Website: bh-photo
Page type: review-order
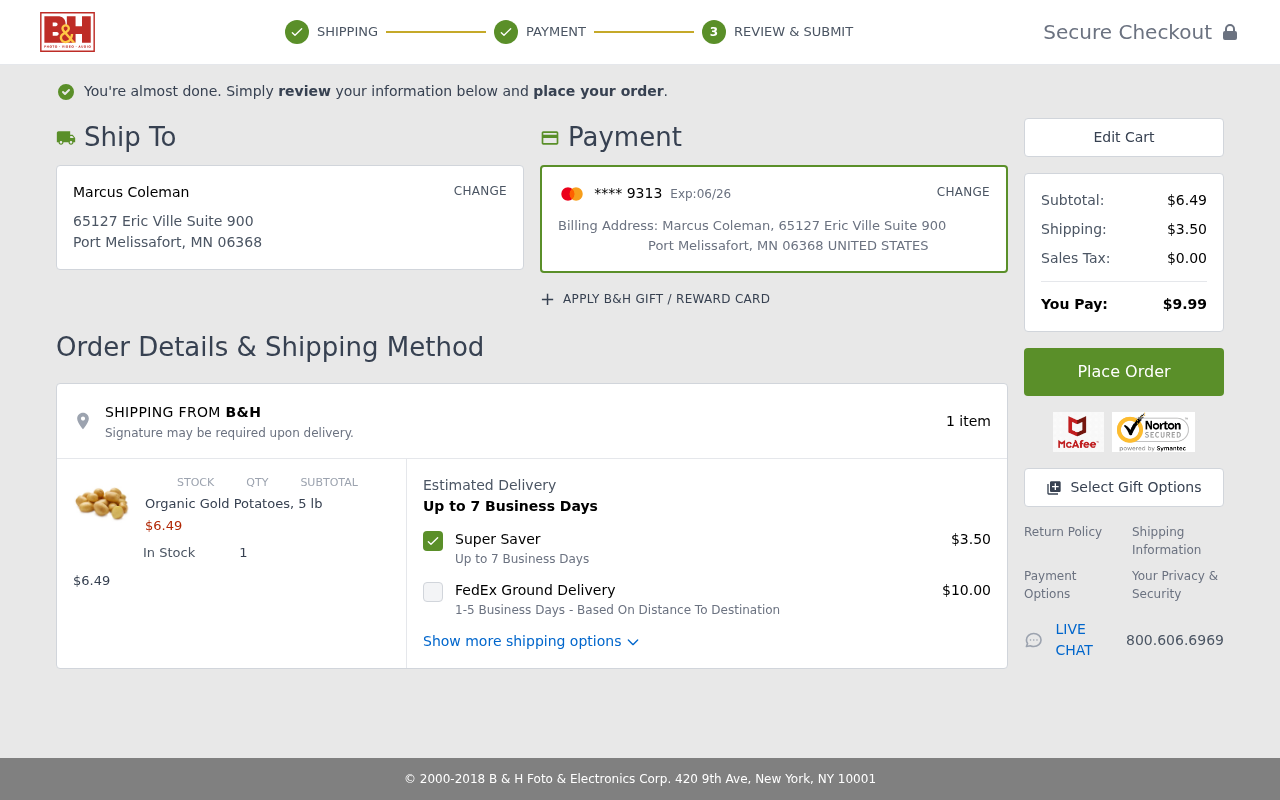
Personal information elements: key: PII_CARD_EXPIRY
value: Exp:06/26
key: PII_CARD_LAST4
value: **** 9313
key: PII_CITY_STATE_ZIP
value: Port Melissafort, MN 06368
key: PII_COUNTRY
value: UNITED STATES
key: PII_FULLNAME
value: Marcus Coleman
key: PII_FULLNAME2
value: Marcus Coleman
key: PII_STREET
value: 65127 Eric Ville Suite 900
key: PII_STREET2
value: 65127 Eric Ville Suite 900
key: PII_CITY_STATE_ZIP2
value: Port Melissafort, MN 06368
Product elements: key: PRODUCT1_NAME
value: Organic Gold Potatoes, 5 lb
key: PRODUCT1_PRICE
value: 6.49
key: PRODUCT1_QUANTITY
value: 1
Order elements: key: ORDER_NUM_ITEMS
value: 1 item
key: ORDER_SUBTOTAL
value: $6.49
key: ORDER_SHIPPING_COST
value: $3.50
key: ORDER_SHIPPING_ALT
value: $10.00
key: ORDER_SUBTOTAL2
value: $6.49
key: ORDER_SHIPPING_COST2
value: $3.50
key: ORDER_TAX
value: $0.00
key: ORDER_TOTAL
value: $9.99